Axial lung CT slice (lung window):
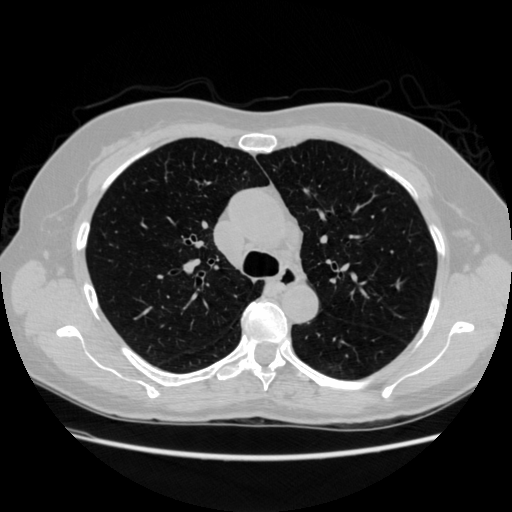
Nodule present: no